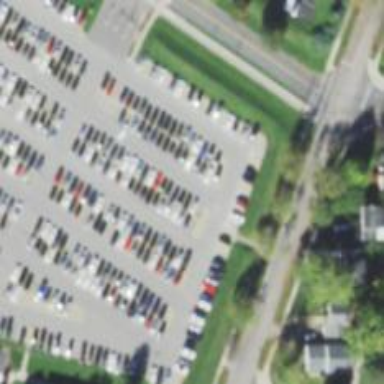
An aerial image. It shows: Parking space is available.